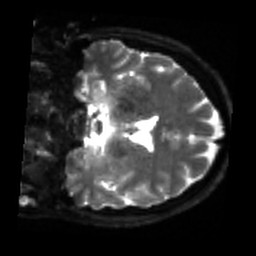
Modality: sbref
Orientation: coronal
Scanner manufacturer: siemens
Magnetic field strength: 3 T
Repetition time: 4 s
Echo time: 0.0594 s